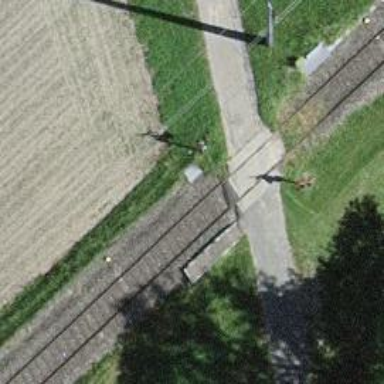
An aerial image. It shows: Level crossing with lights at railway intersection.